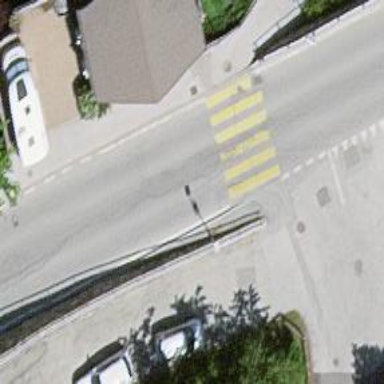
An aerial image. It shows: Marked crossing on the road.